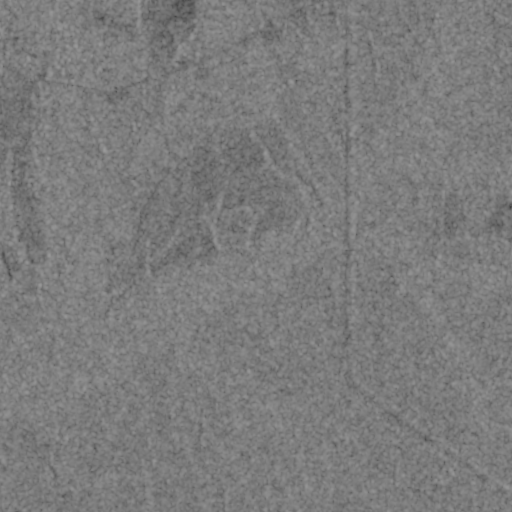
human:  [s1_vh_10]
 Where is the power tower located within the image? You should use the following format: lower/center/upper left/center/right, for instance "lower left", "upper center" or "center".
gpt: The power tower is located in the right of the image.
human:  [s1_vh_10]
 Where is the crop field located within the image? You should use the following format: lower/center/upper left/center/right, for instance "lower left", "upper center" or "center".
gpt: There is no crop field in the image.

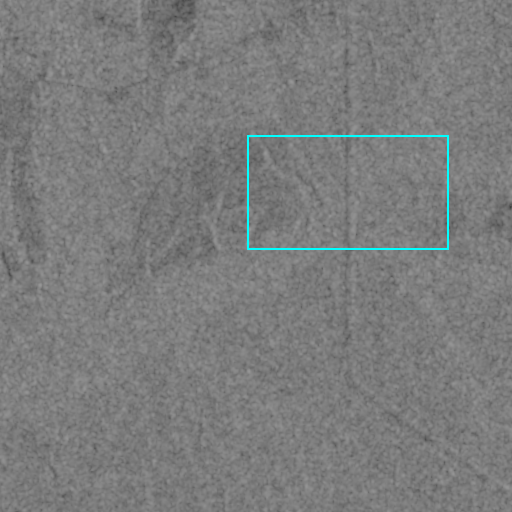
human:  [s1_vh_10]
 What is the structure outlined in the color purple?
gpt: There is no purple outline.
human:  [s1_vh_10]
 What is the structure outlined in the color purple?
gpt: There is no structure outlined in purple.